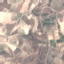
Land use / land cover class: PermanentCrop